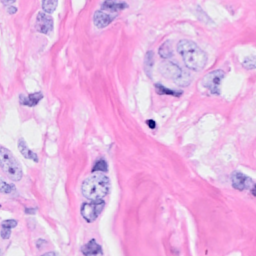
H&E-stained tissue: Breast